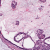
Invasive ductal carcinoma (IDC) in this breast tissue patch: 1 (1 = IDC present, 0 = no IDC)